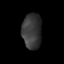
Tissue: skin
Cell type: Epithelial cells
Senescence score: 0.1472
Nuclear area (px): 677
Mean DAPI intensity: 55.39